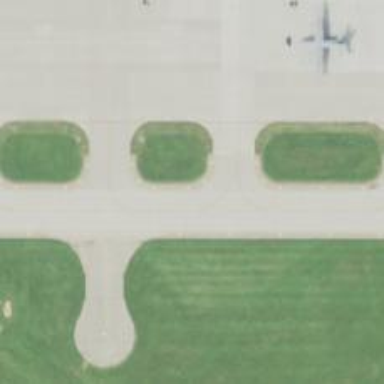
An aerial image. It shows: View of taxiway at the airport.